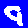
Digit: 9